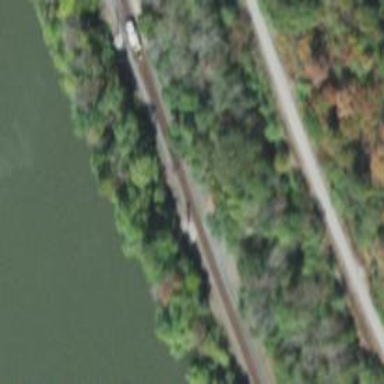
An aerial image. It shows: Railway track.